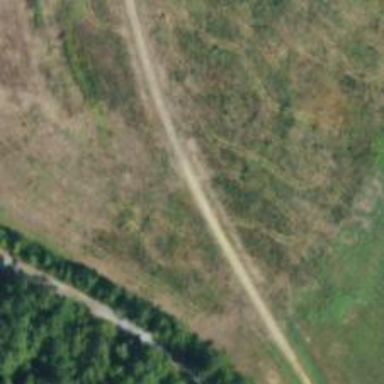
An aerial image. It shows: Abandoned railway.